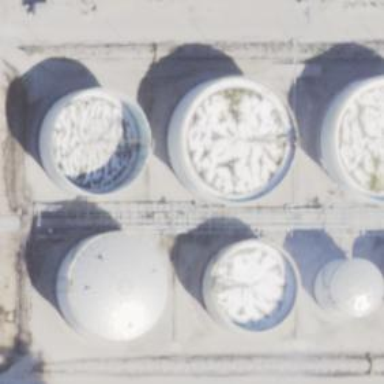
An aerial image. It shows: Storage tank created as man-made structure.